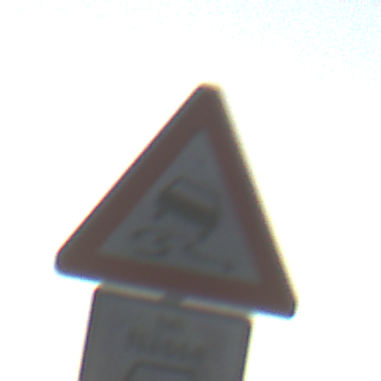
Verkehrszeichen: SchleuderOderRutschgefahr
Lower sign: BeiNaesse
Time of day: SunriseSunset
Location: Outdoor (Nature)
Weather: PartlyCloudy
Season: NotSpecified
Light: Natural